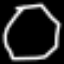
Label: octagon